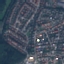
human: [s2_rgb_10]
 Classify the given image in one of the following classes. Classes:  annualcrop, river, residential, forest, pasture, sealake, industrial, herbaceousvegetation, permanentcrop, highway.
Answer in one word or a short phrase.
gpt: Residential